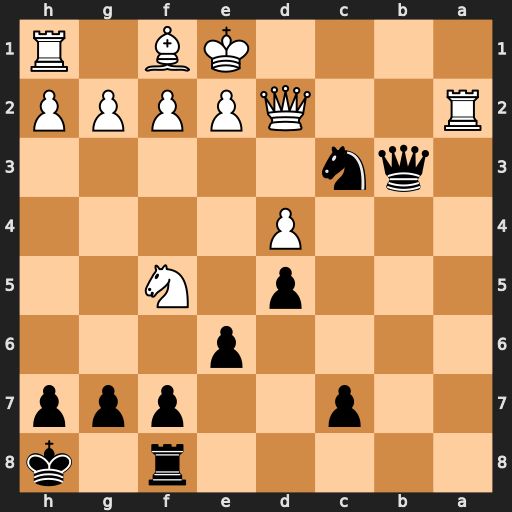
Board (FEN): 5r1k/2p2ppp/4p3/3p1N2/3P4/1qn5/R2QPPPP/4KB1R
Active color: b
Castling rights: K
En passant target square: -
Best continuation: Qb1+ Qc1 Qxc1#